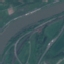
Land use / land cover: River